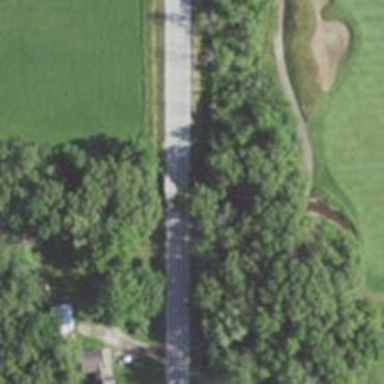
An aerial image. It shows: Culvert tunnel.